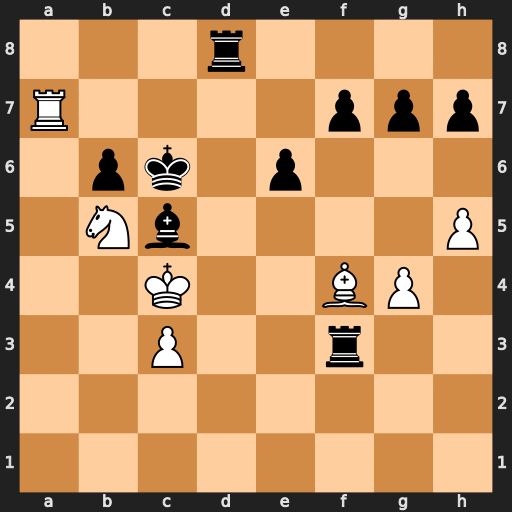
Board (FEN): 3r4/R4ppp/1pk1p3/1Nb4P/2K2BP1/2P2r2/8/8
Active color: w
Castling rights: -
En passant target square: -
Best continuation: Rc7#